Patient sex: M
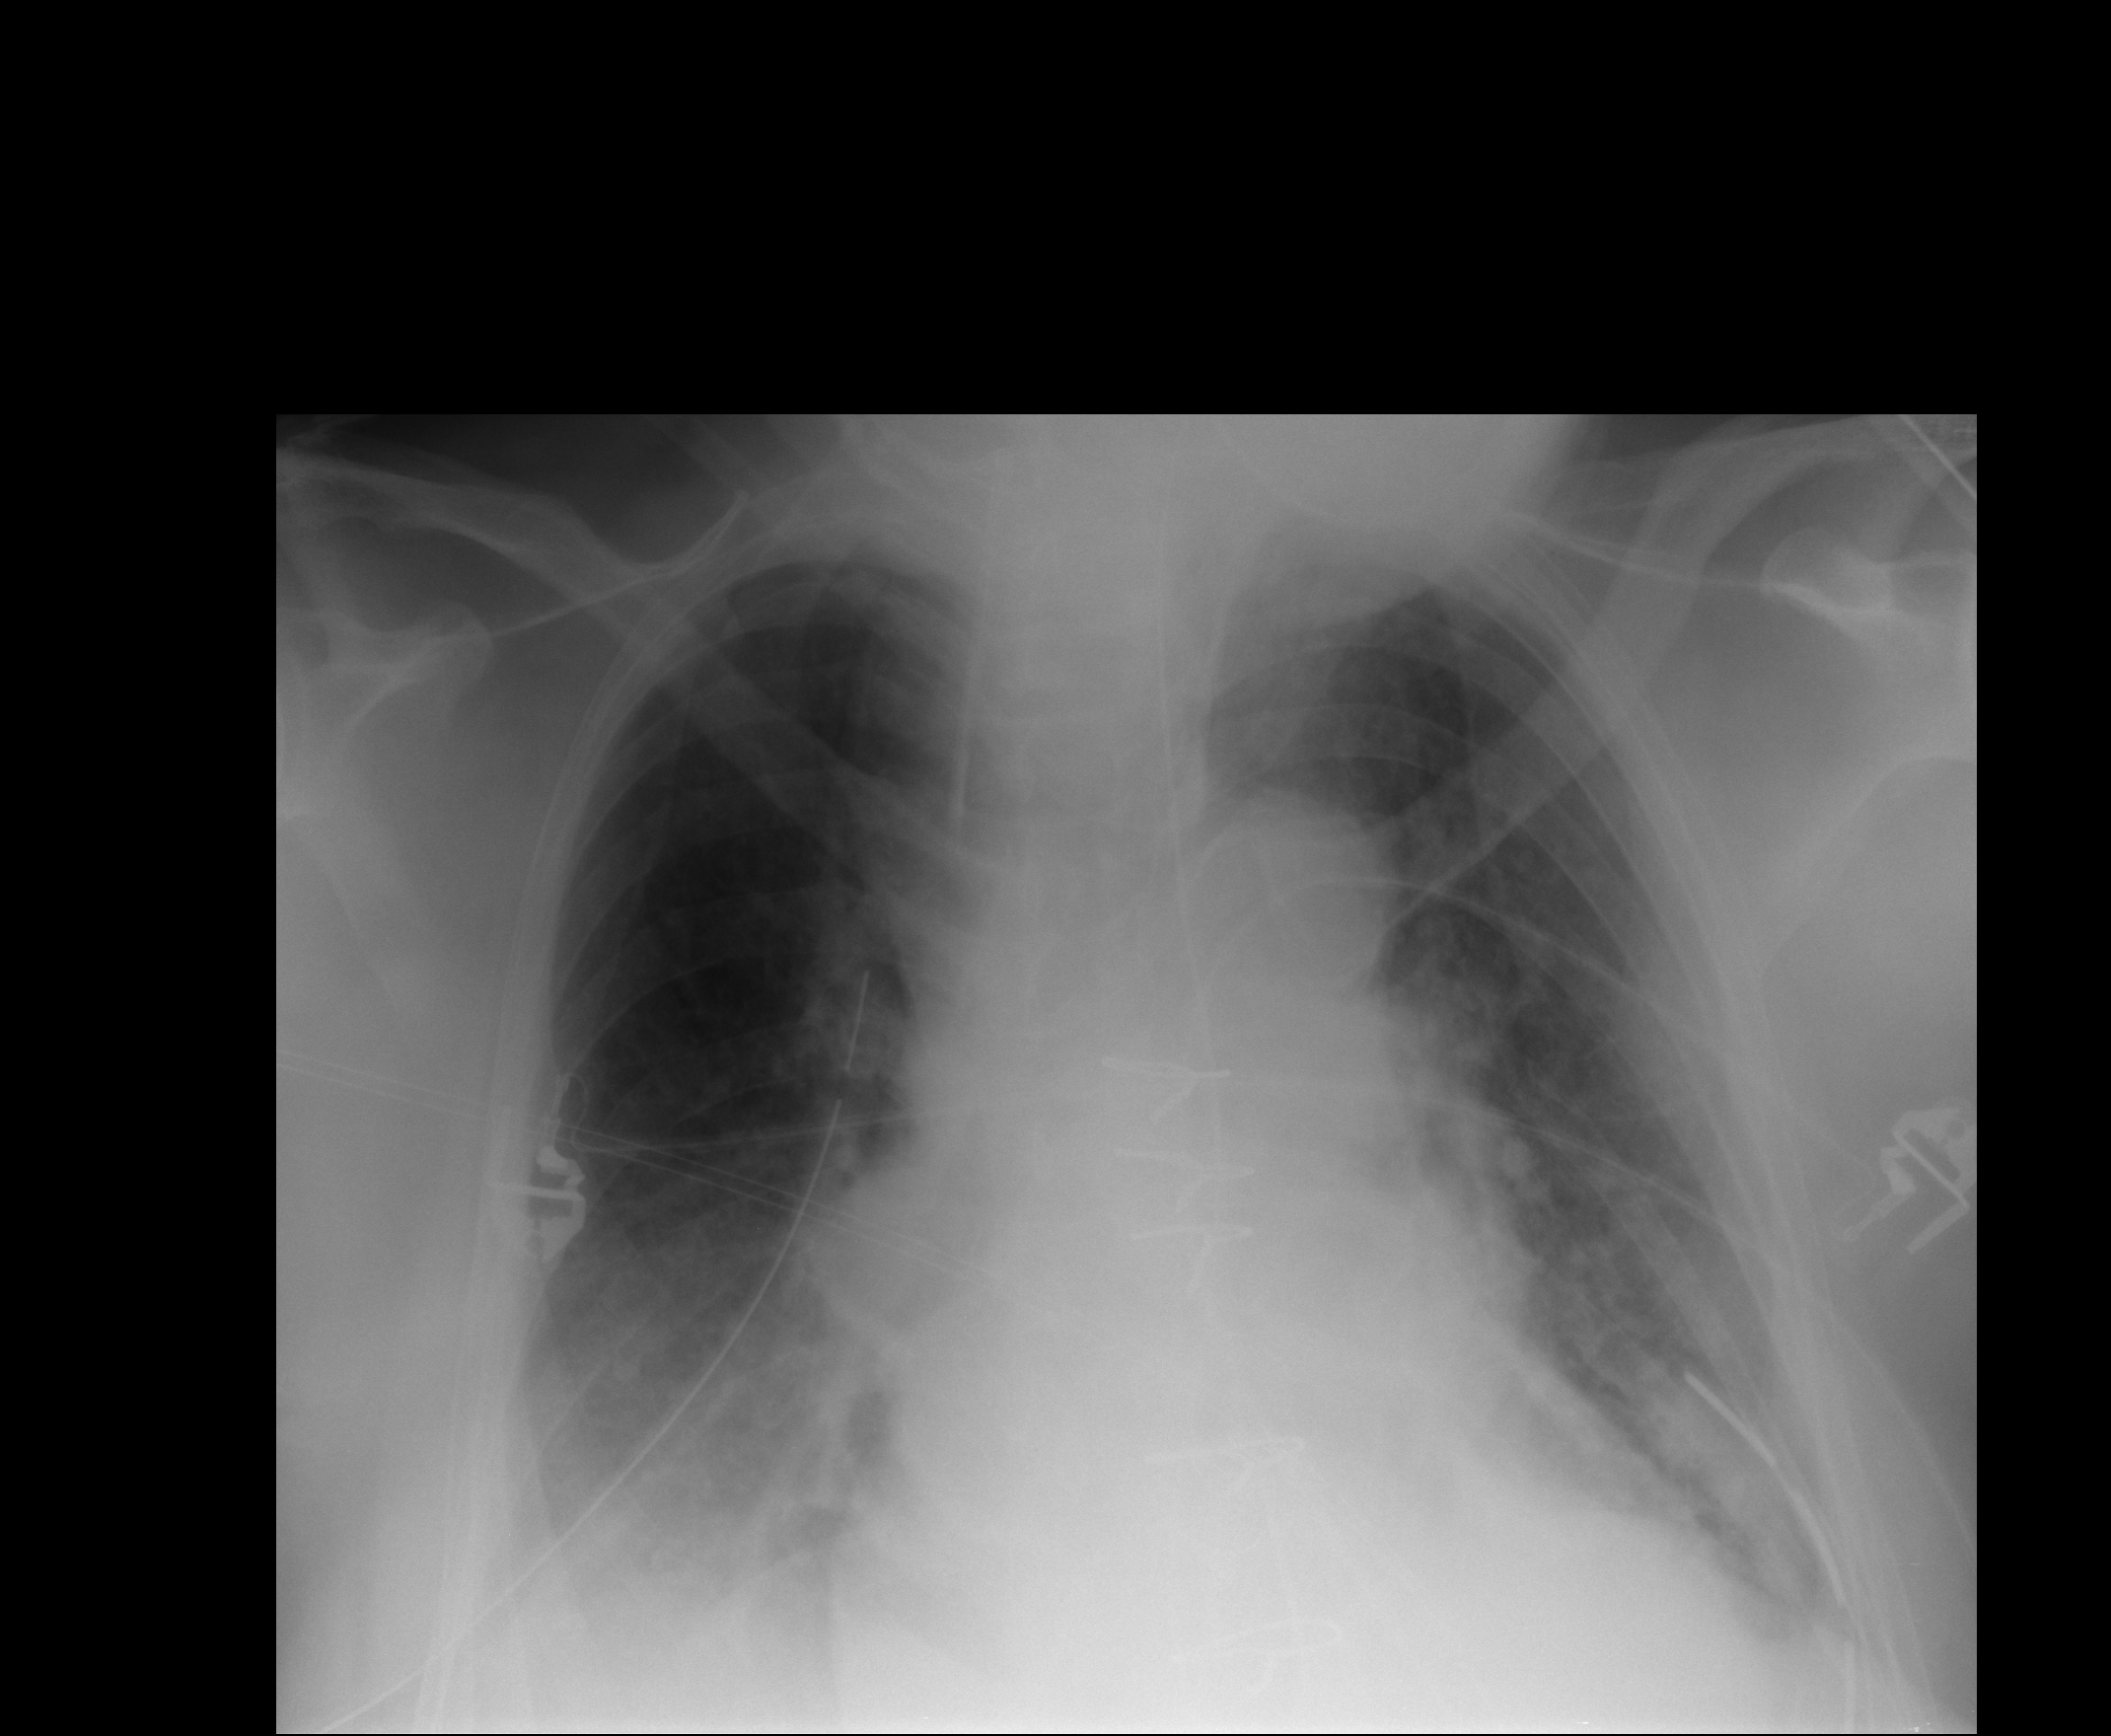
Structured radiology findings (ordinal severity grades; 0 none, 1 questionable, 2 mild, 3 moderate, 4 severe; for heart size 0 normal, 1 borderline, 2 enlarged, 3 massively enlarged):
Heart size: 2
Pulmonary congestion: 3
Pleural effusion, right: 2
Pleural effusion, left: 1
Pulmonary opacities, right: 0
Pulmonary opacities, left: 2
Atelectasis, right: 2
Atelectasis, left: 2